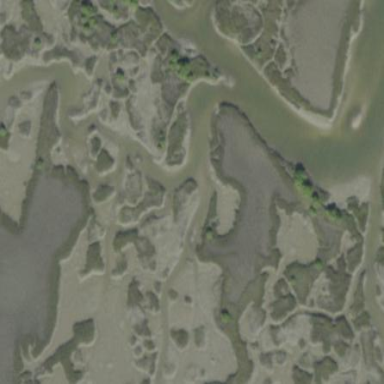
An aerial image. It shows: Saltmarsh wetland.